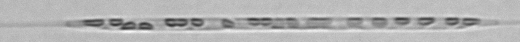
Label: Rhizosolenia